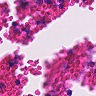
Metastatic tissue present: no